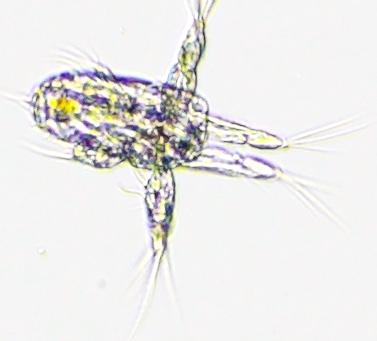
Label: Zooplankton